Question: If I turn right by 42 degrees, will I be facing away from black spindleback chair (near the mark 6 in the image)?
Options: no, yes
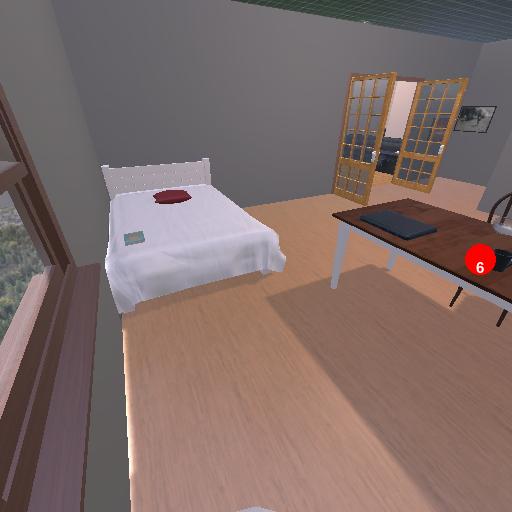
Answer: no